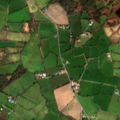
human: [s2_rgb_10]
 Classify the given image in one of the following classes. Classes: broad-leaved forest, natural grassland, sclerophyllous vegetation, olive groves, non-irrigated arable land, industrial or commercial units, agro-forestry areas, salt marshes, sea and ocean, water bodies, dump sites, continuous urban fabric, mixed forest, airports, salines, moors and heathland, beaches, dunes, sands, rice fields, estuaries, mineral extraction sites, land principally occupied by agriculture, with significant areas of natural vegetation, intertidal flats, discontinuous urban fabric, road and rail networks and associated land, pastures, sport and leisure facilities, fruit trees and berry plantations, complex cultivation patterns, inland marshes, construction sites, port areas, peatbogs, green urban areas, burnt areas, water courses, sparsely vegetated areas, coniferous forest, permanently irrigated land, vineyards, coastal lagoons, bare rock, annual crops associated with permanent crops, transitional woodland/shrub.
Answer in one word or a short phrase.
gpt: pastures